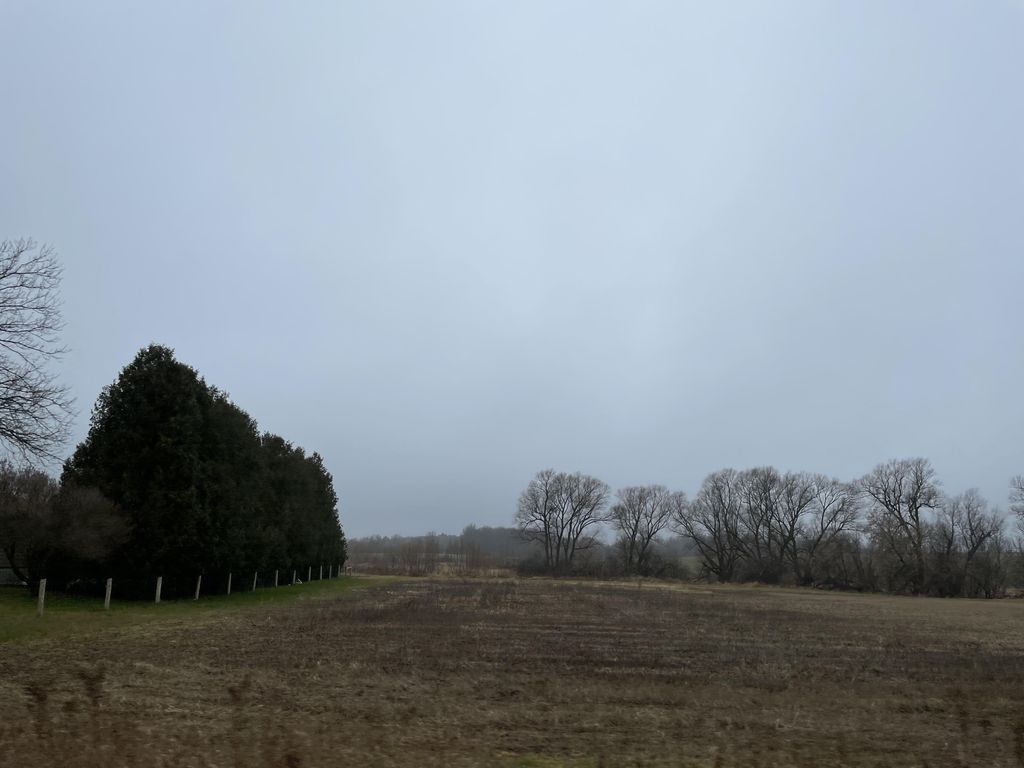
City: kitchener-waterloo